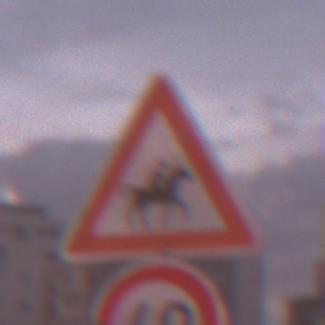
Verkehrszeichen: ReiterLinks
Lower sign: Geschwindigkeit40
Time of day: SunriseSunset
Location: Outdoor (Urban)
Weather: PartlyCloudy
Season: NotSpecified
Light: Natural